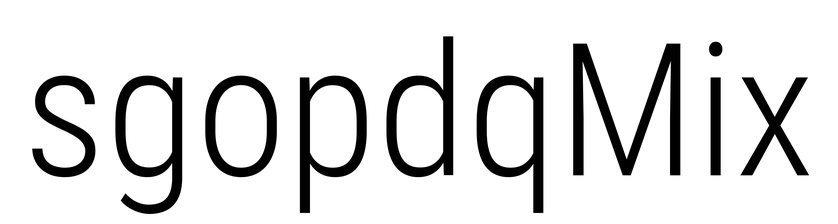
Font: Roboto_Condensed_Light